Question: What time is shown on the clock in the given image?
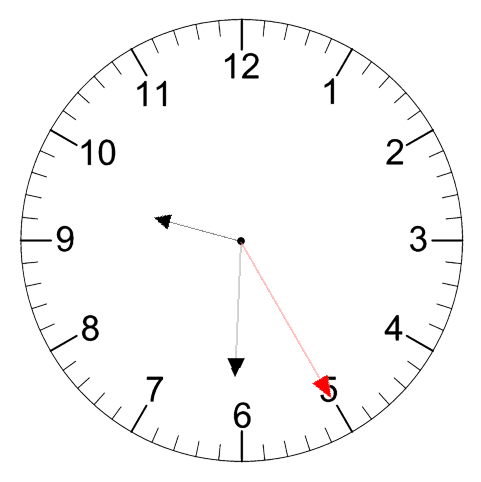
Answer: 09:30:25